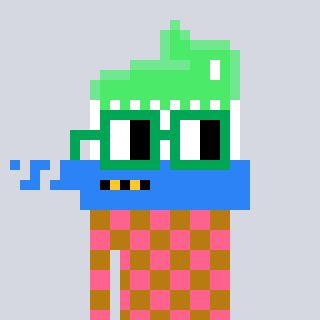
a pixel art character with square green glasses, a toothbrush-shaped head and a gold-colored body on a cool background